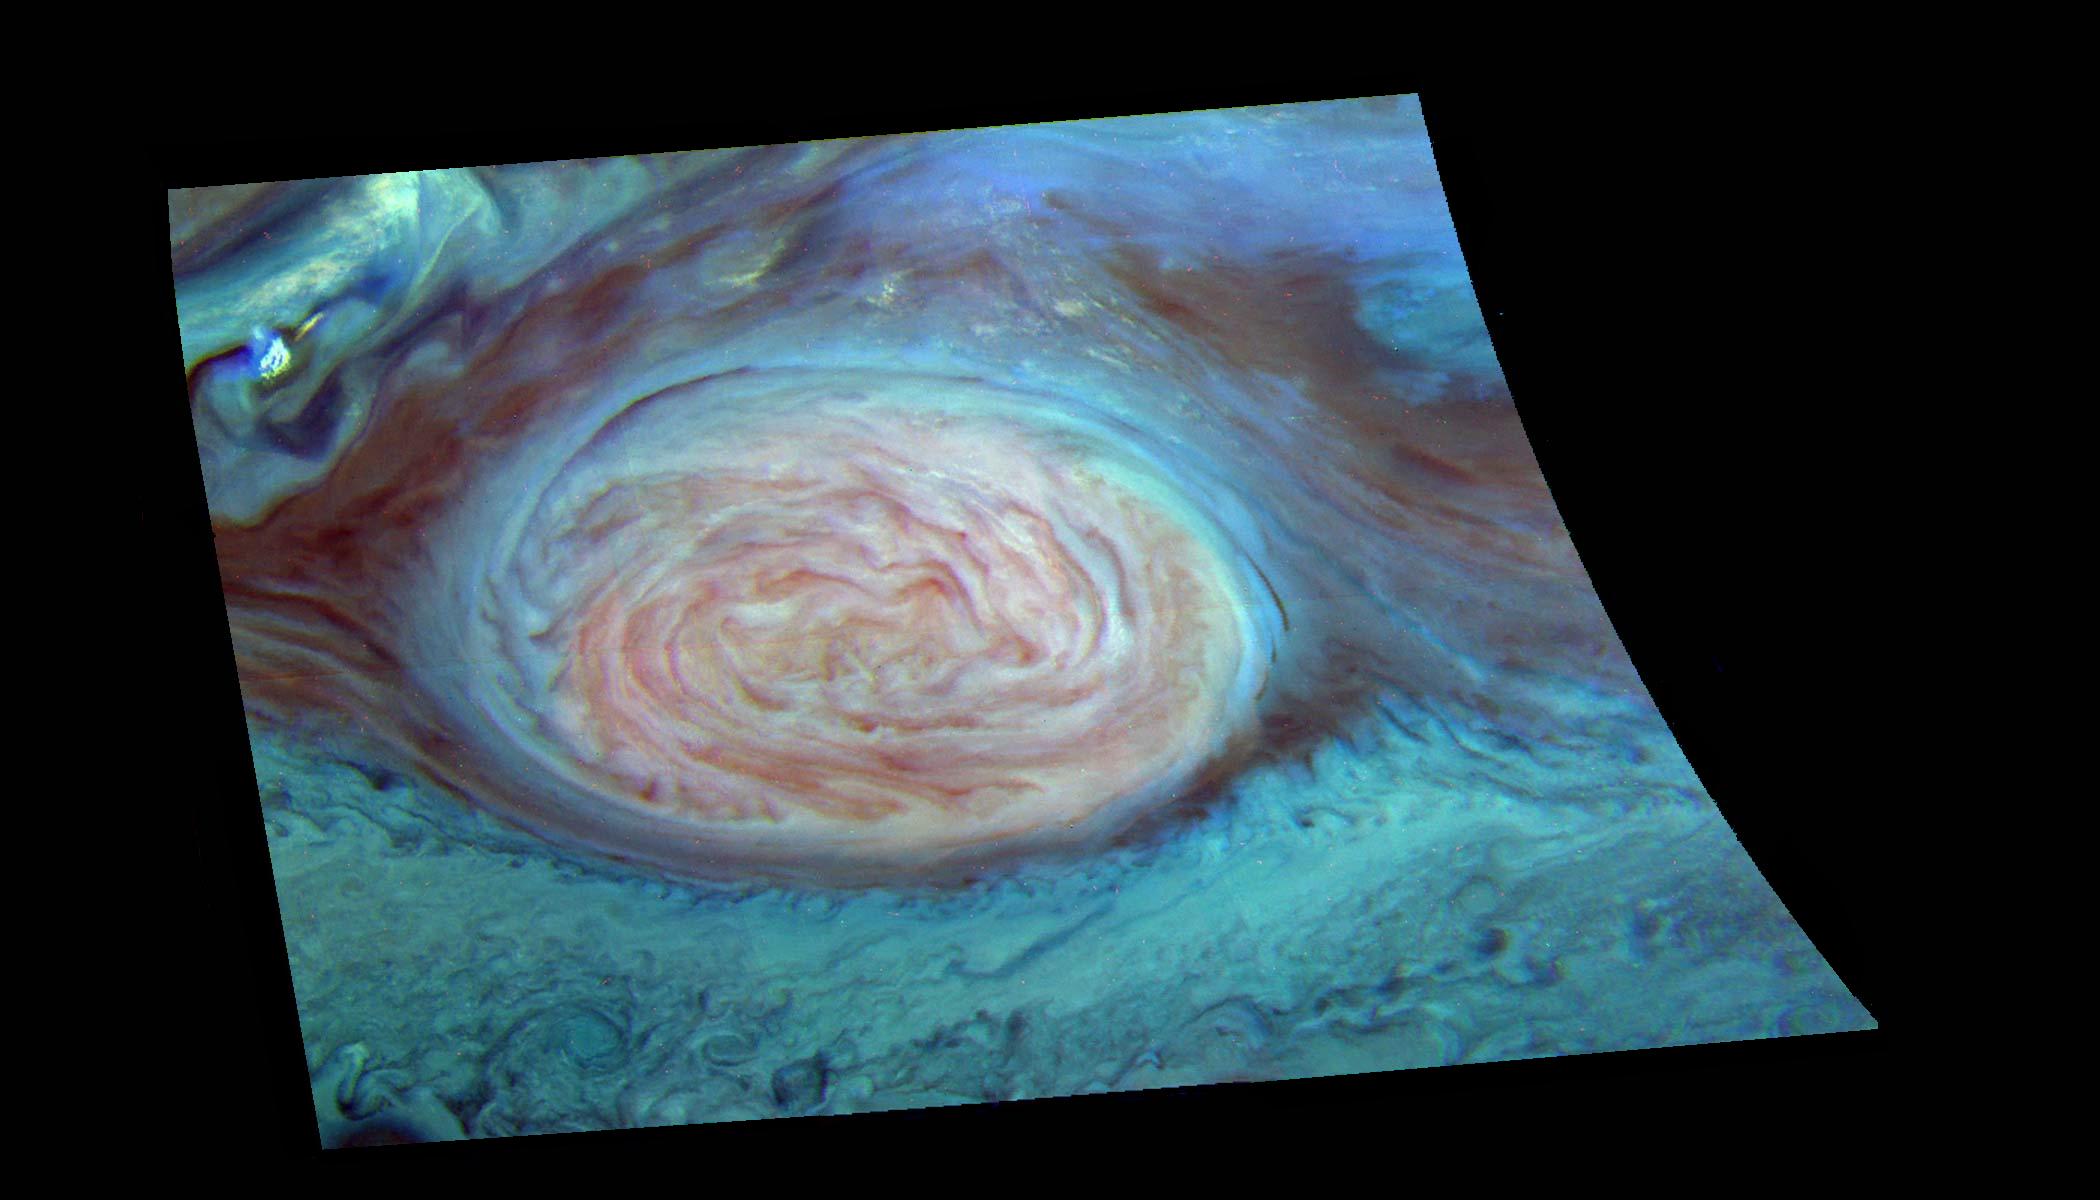
False Color Mosaic Great Red Spot Jupiter, Galileo